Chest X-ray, PA view. Patient: 50 years old, sex F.
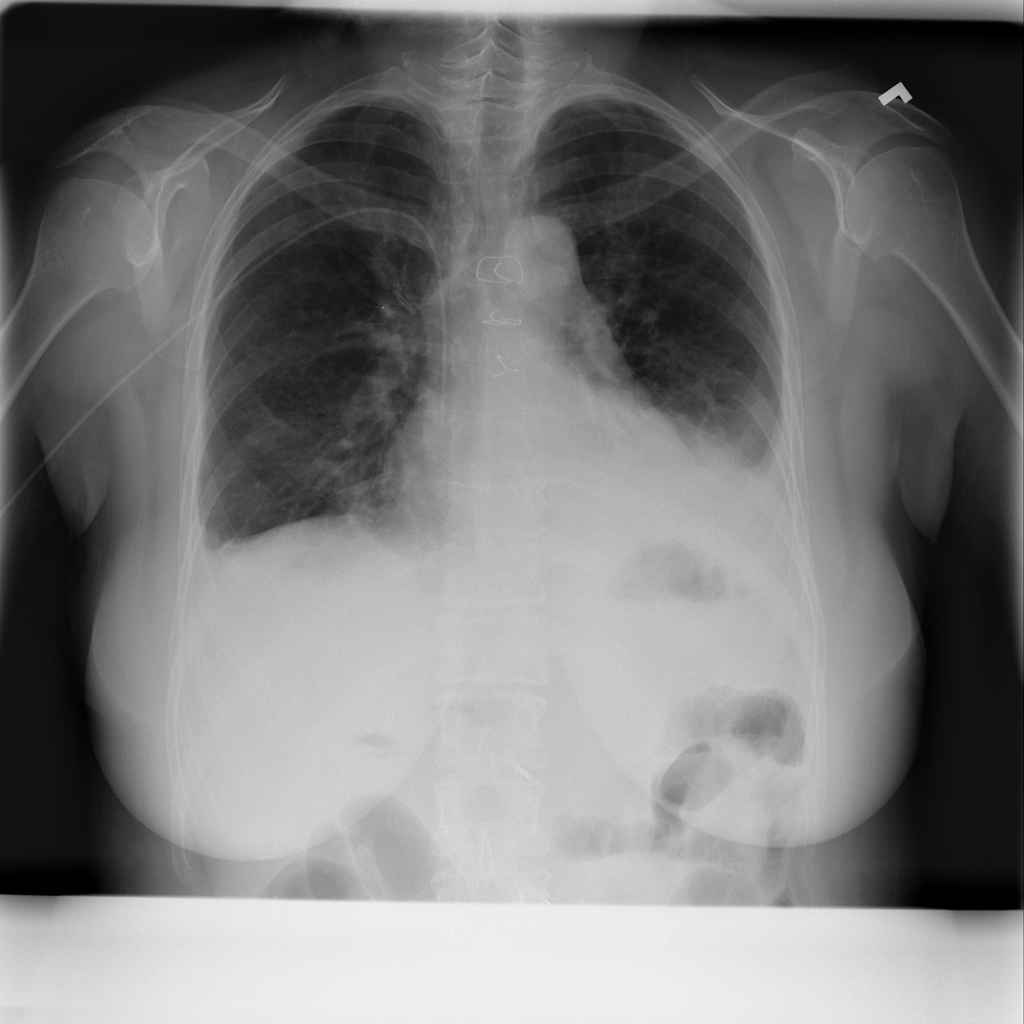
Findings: Atelectasis, Consolidation, Effusion